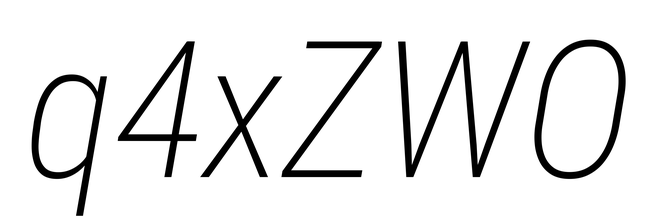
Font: Roboto-Italic_Condensed_ExtraLight_Italic